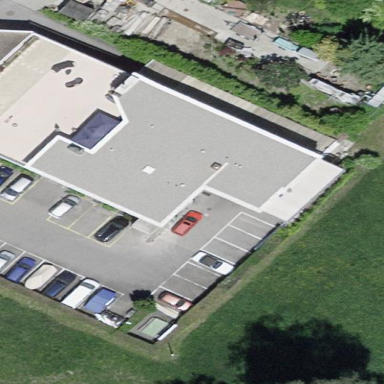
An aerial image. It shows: Building housing car shop.